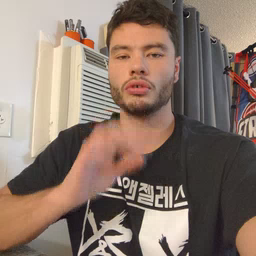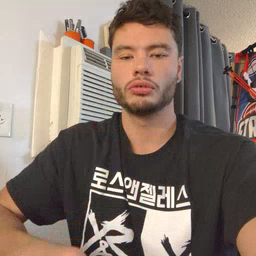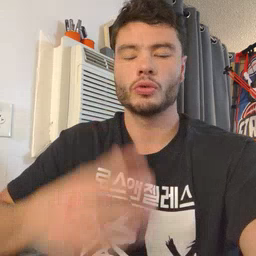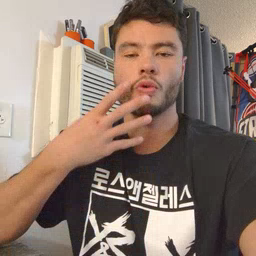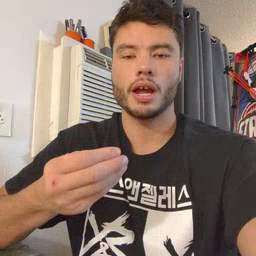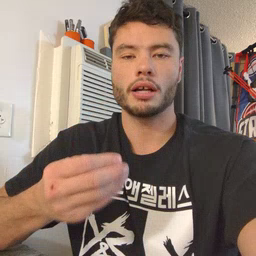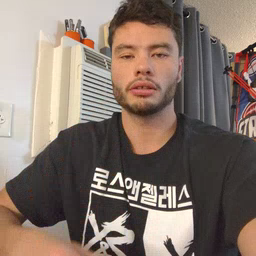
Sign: wet